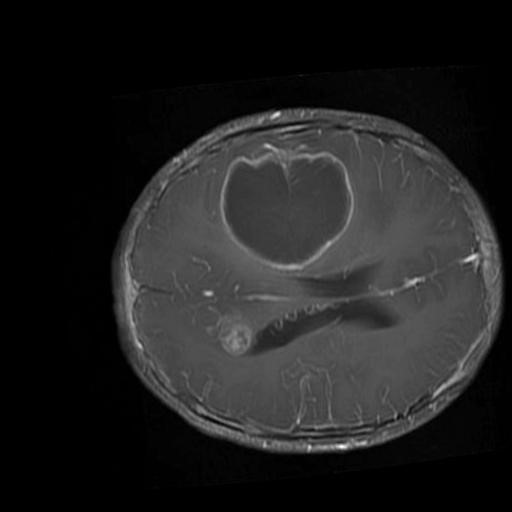
Label: brain_glioma